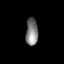
Tissue: lung
Cell type: Smooth muscle cells
Senescence score: 0.5475
Nuclear area (px): 323
Mean DAPI intensity: 128.347